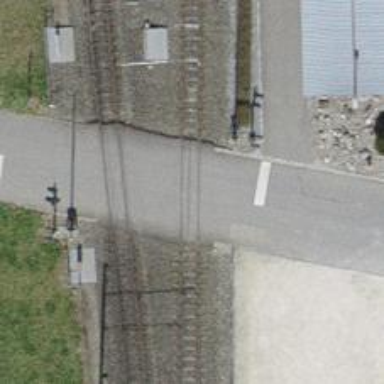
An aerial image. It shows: Level crossing along the railway.